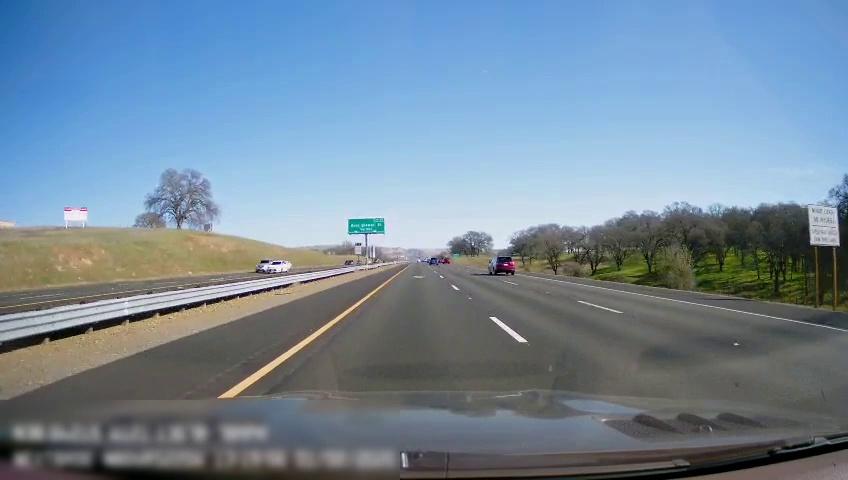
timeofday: Day
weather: Sunny
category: Drivable Space
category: Drivable Space
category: Vehicles | SUV
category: Vehicles | Car
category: Vehicles | Car
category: Lanes | Opposite Lane
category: Lanes | Opposite Lane
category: Lanes | Current Lane
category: Lanes | Current Lane
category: Lanes | Alternate Lane
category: Lanes | Alternate Lane
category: Traffic | Signs